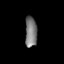
Tissue: lung
Cell type: Epithelial cells
Senescence score: 0.2252
Nuclear area (px): 354
Mean DAPI intensity: 122.576